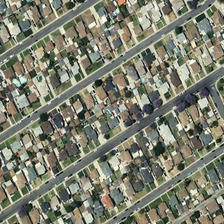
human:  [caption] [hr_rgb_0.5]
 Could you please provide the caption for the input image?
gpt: many buildings and some green trees are in two sides of four roads in a dense residential area .

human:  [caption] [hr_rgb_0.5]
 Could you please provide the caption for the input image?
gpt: many buildings and some green trees are in two sides of four roads in a dense residential area .

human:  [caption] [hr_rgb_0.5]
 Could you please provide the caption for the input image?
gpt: many buildings and some green trees are in two sides of four roads in a dense residential area .

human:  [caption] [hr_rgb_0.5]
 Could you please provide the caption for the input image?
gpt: many buildings and some green trees are in two sides of four roads in a dense residential area .

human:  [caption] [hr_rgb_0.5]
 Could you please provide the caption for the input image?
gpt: many buildings and some green trees are in two sides of four roads in a dense residential area .